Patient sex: M
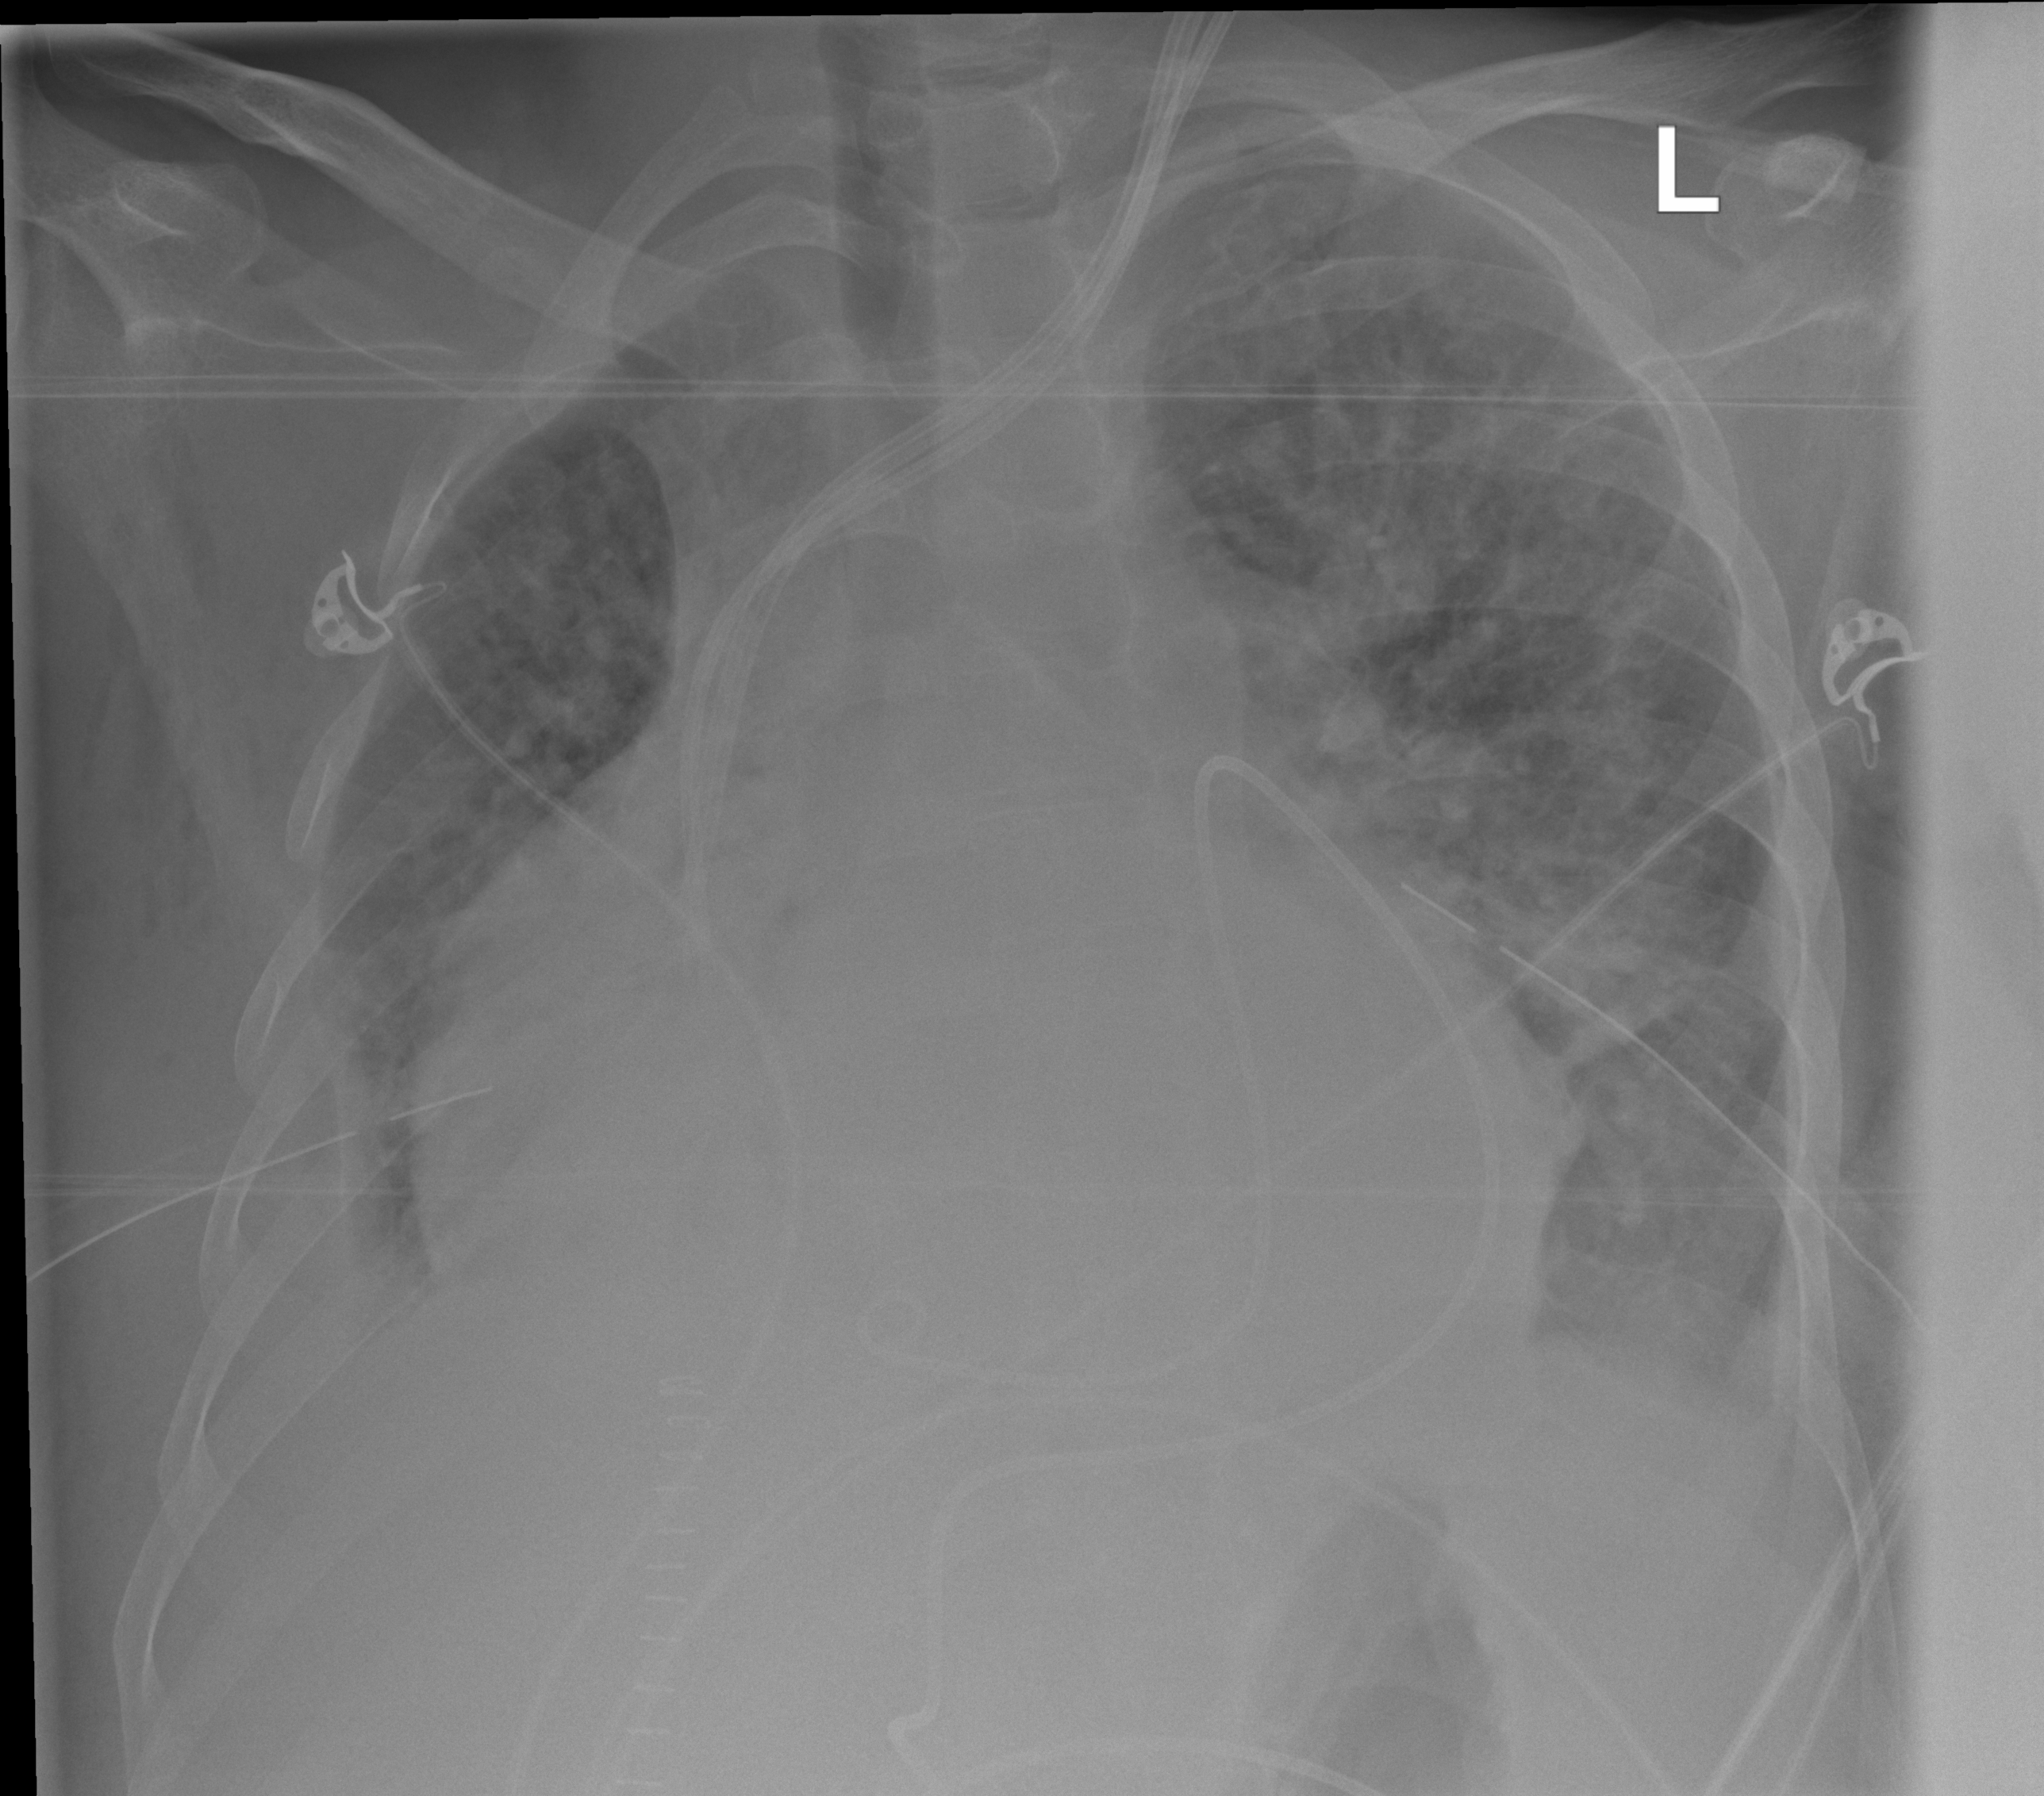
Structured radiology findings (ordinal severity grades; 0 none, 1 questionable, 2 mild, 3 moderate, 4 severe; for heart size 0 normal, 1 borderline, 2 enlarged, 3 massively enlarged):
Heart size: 3
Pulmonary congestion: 3
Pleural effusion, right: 3
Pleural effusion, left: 2
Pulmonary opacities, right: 3
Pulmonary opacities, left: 2
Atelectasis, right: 3
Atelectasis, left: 3